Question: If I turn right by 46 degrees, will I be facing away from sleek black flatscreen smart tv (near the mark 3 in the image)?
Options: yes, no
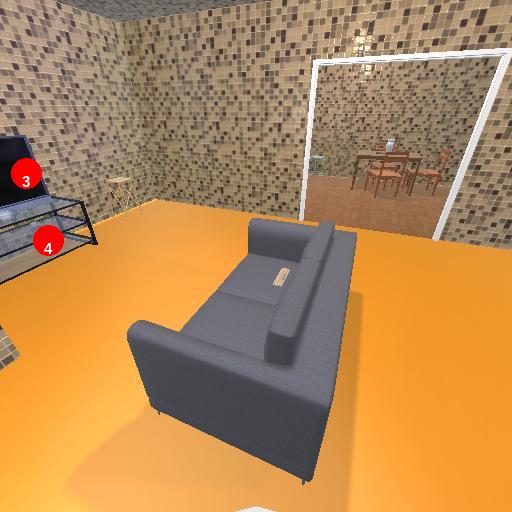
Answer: yes